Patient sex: M
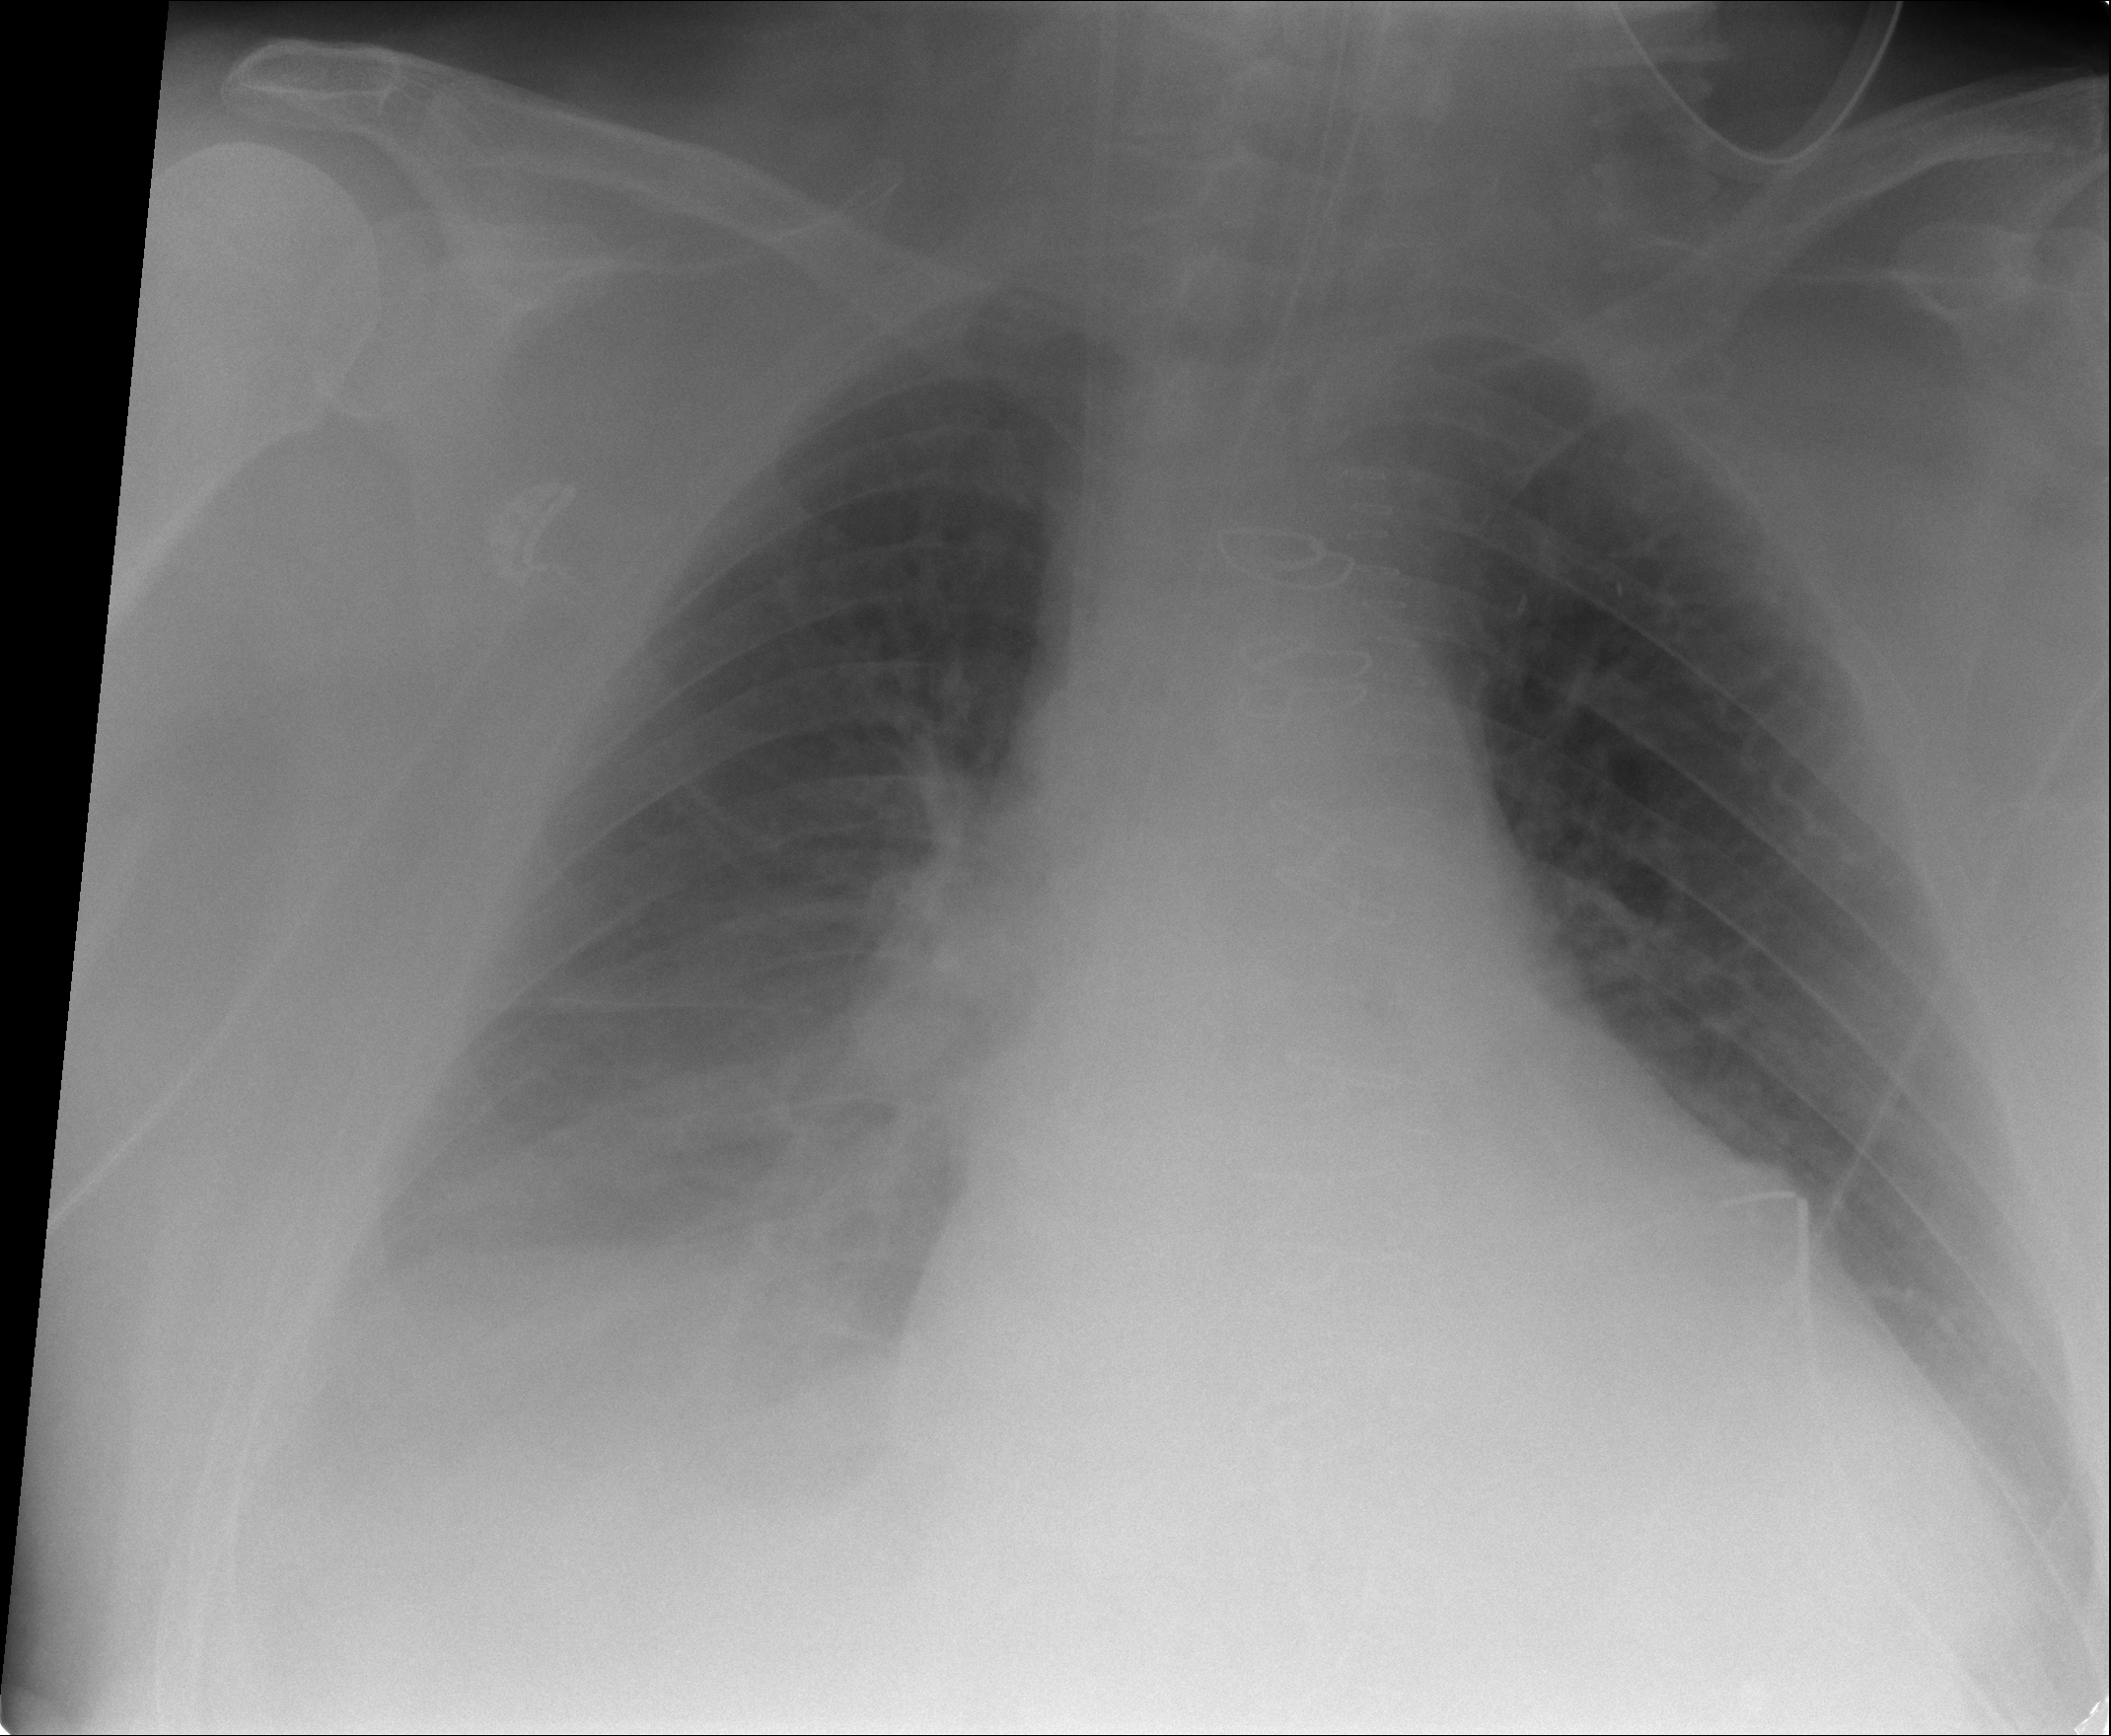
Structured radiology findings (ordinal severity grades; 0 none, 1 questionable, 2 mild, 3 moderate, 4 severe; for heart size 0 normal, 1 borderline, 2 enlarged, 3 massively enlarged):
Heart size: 1
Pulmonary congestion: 0
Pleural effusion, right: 2
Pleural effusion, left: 0
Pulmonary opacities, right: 0
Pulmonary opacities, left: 0
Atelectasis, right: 0
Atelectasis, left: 0